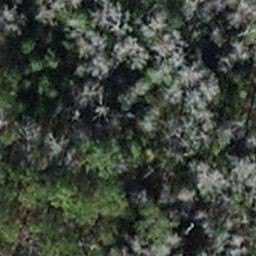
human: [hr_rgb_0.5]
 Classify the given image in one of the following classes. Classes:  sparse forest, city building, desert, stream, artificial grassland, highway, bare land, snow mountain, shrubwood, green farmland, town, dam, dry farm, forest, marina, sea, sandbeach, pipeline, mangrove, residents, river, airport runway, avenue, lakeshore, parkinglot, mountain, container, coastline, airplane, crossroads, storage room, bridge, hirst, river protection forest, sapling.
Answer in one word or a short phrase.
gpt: sapling